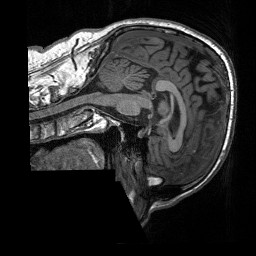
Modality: T1w
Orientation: sagittal
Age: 56
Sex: male
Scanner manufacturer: siemens
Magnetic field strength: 3 T
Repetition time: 2.4 s
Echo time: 0.00226 s